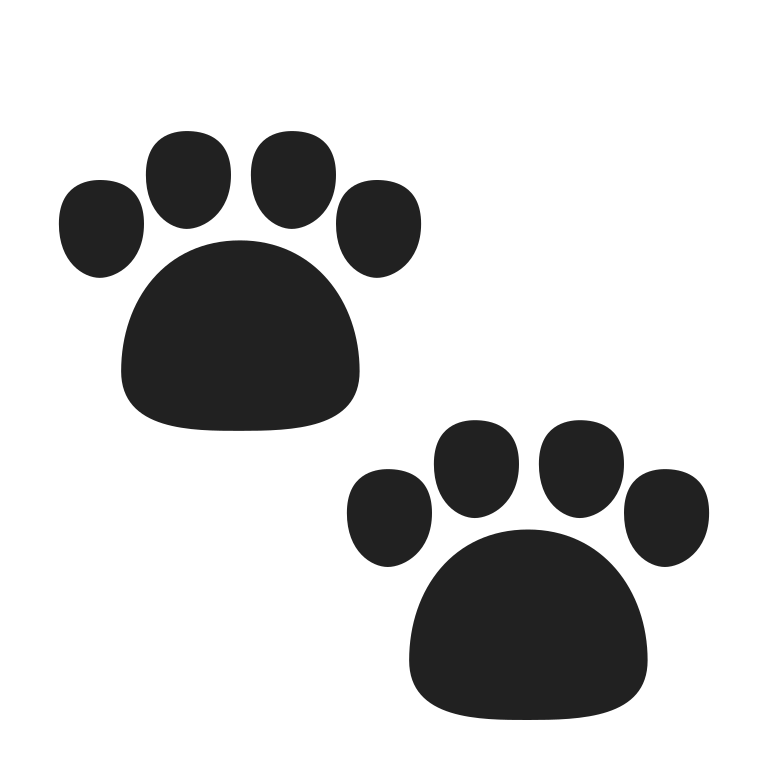
paw prints high contrast